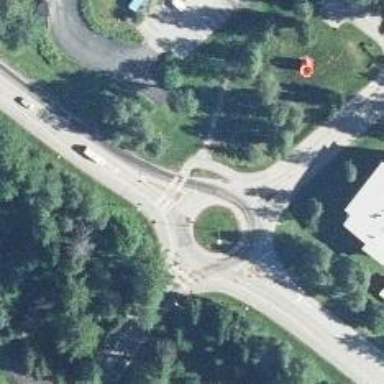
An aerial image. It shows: Asphalt road that is secondary route leading to roundabout.